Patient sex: M
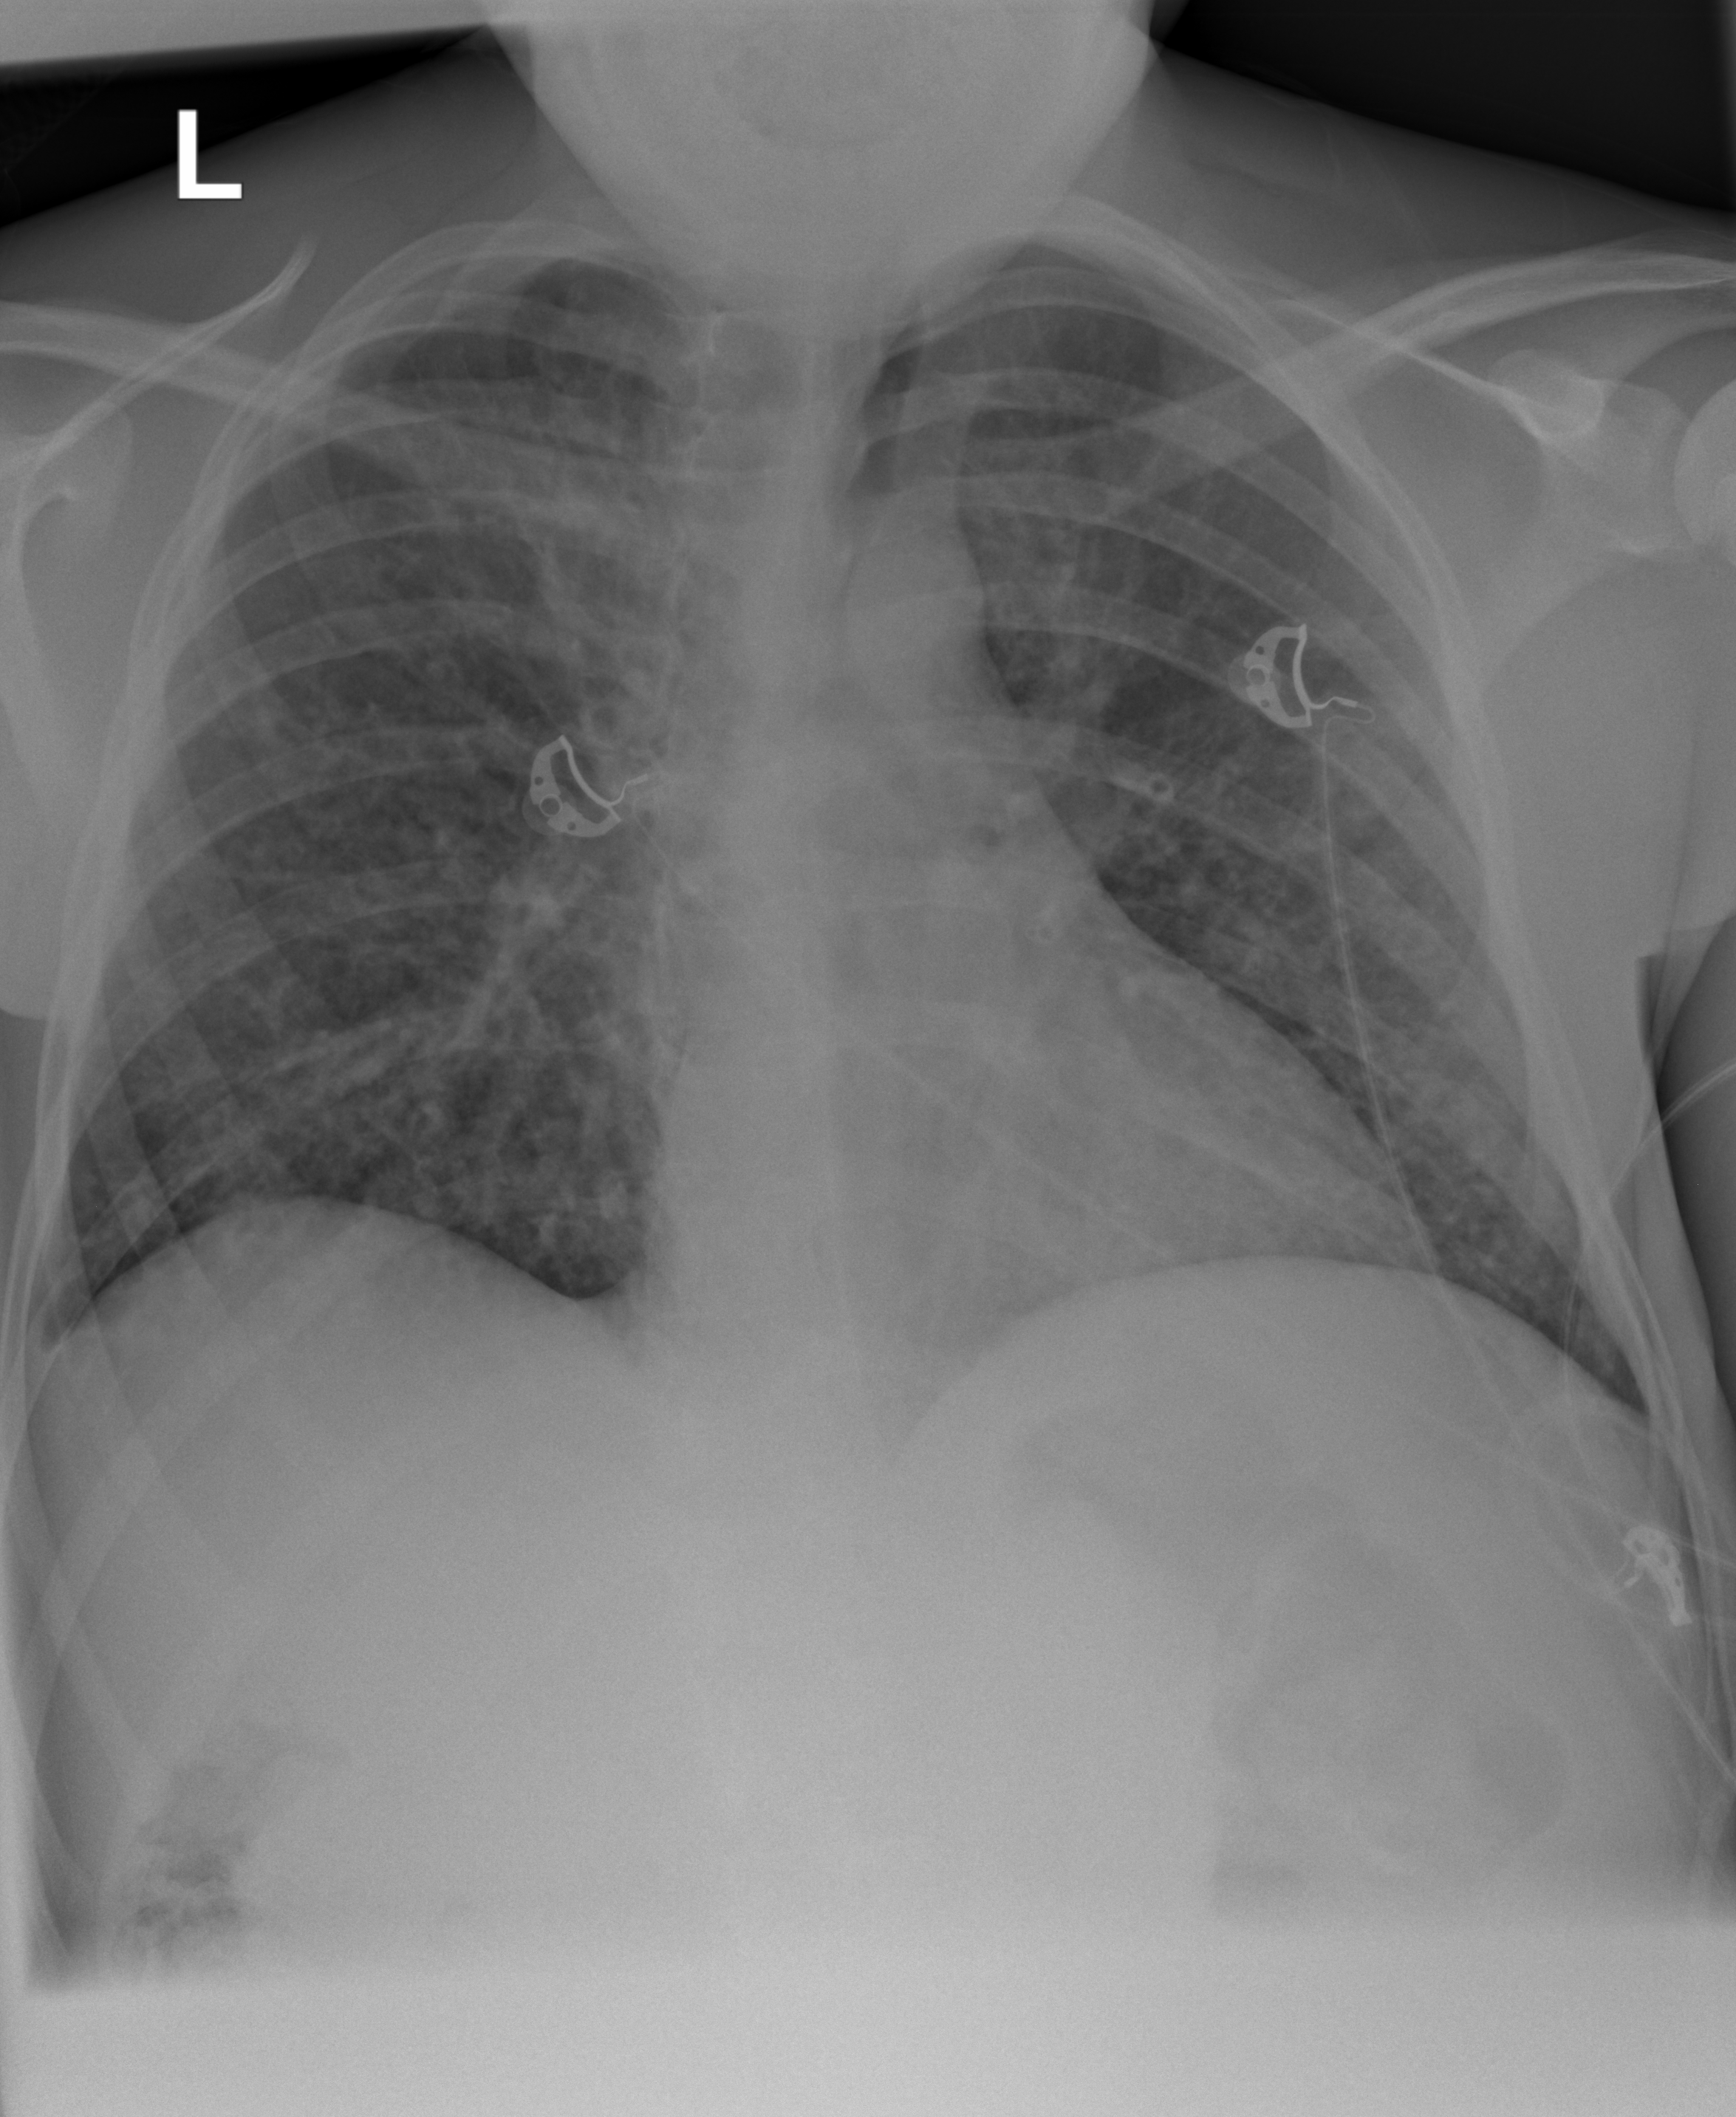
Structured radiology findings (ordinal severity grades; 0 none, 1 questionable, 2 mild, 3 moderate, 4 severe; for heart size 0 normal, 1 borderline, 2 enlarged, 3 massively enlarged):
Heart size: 0
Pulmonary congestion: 0
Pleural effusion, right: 1
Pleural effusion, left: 0
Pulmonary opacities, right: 2
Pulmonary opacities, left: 2
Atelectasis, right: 0
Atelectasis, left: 0